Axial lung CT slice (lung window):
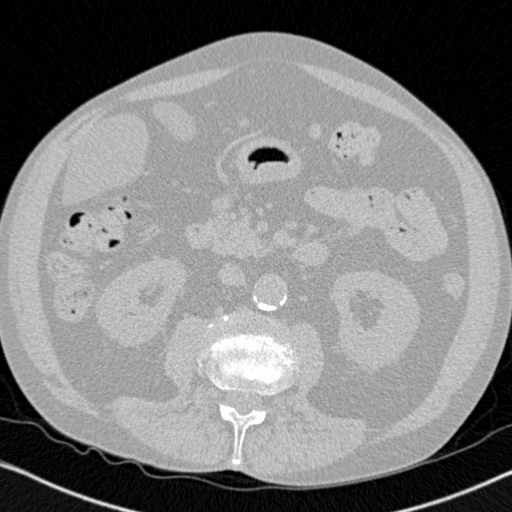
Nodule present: no